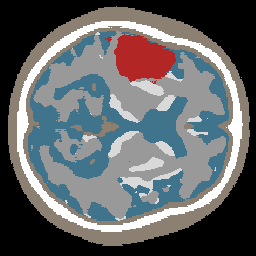
Label: lesion